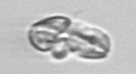
Label: Karenia